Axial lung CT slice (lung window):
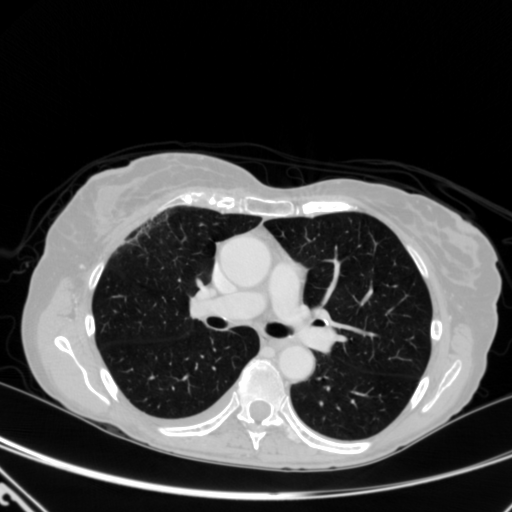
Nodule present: no